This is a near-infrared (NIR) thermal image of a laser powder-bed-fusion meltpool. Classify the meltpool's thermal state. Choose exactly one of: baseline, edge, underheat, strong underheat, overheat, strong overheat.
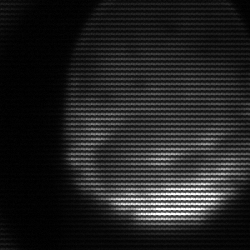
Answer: edge